Current action and preconditions to check: trajectory_clear

Your task: For each precondition in the list above, predict whether it will hold at this action.

Consider the current scene as observed from the mobile robot's camera, and analyze the predicted future states of all dynamic agents (e.g., people, animals, vehicles, or any moving entities) within the NEXT SECOND.

IMPORTANT: Only answer "very likely" if you are absolutely certain—based on strong, clear evidence—that a dynamic agent will violate the precondition in the predicted future state. Do NOT answer "very likely" for unlikely, ambiguous, or low-probability risks.

Ask yourself for each precondition: Is there a high probability, with clear and convincing evidence, that the predicted future states of any dynamic agent will interfere with the predicted future state of the currently executing action within the NEXT SECOND, causing that precondition to fail?

Assess the risk level based on these predictions. Use "likely" or "very likely" if motions create a clear risk of interference.

Use "neutral" or "improbable" if agents are nearby but their predicted paths are clearly diverging or non-conflicting.

Failure Risk Categories: "very improbable", "improbable", "neutral", "likely", "very likely"

Answer Format: Output ONLY the probability_of_failure value from these categories: "very improbable", "improbable", "neutral", "likely", "very likely"

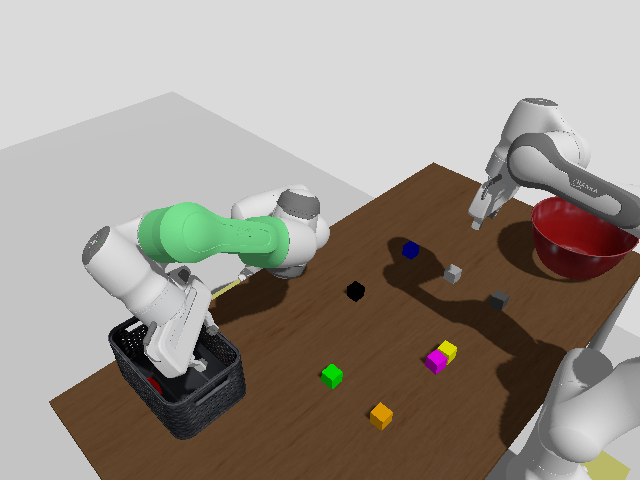

Answer: very improbable